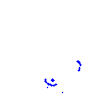
Particle: proton